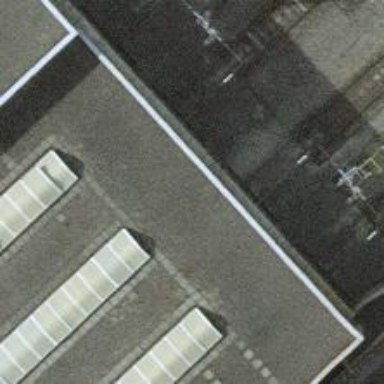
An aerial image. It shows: Yard with single rail track. The railway track is electrified with contact line for service purposes.